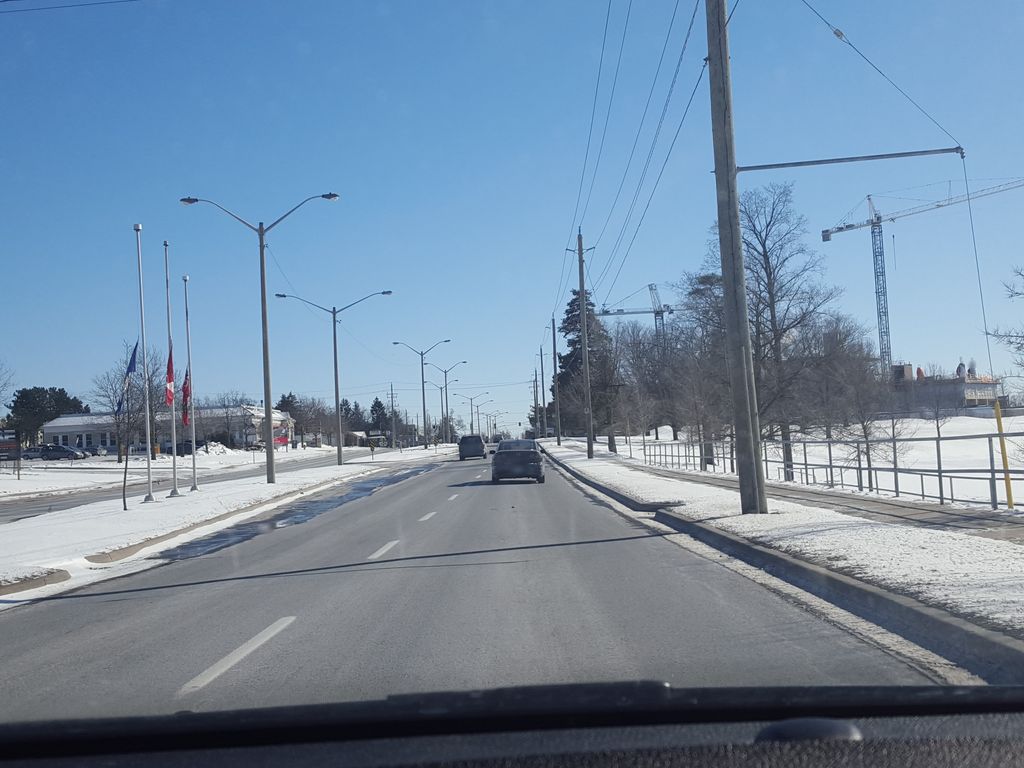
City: kitchener-waterloo